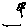
Label: flower